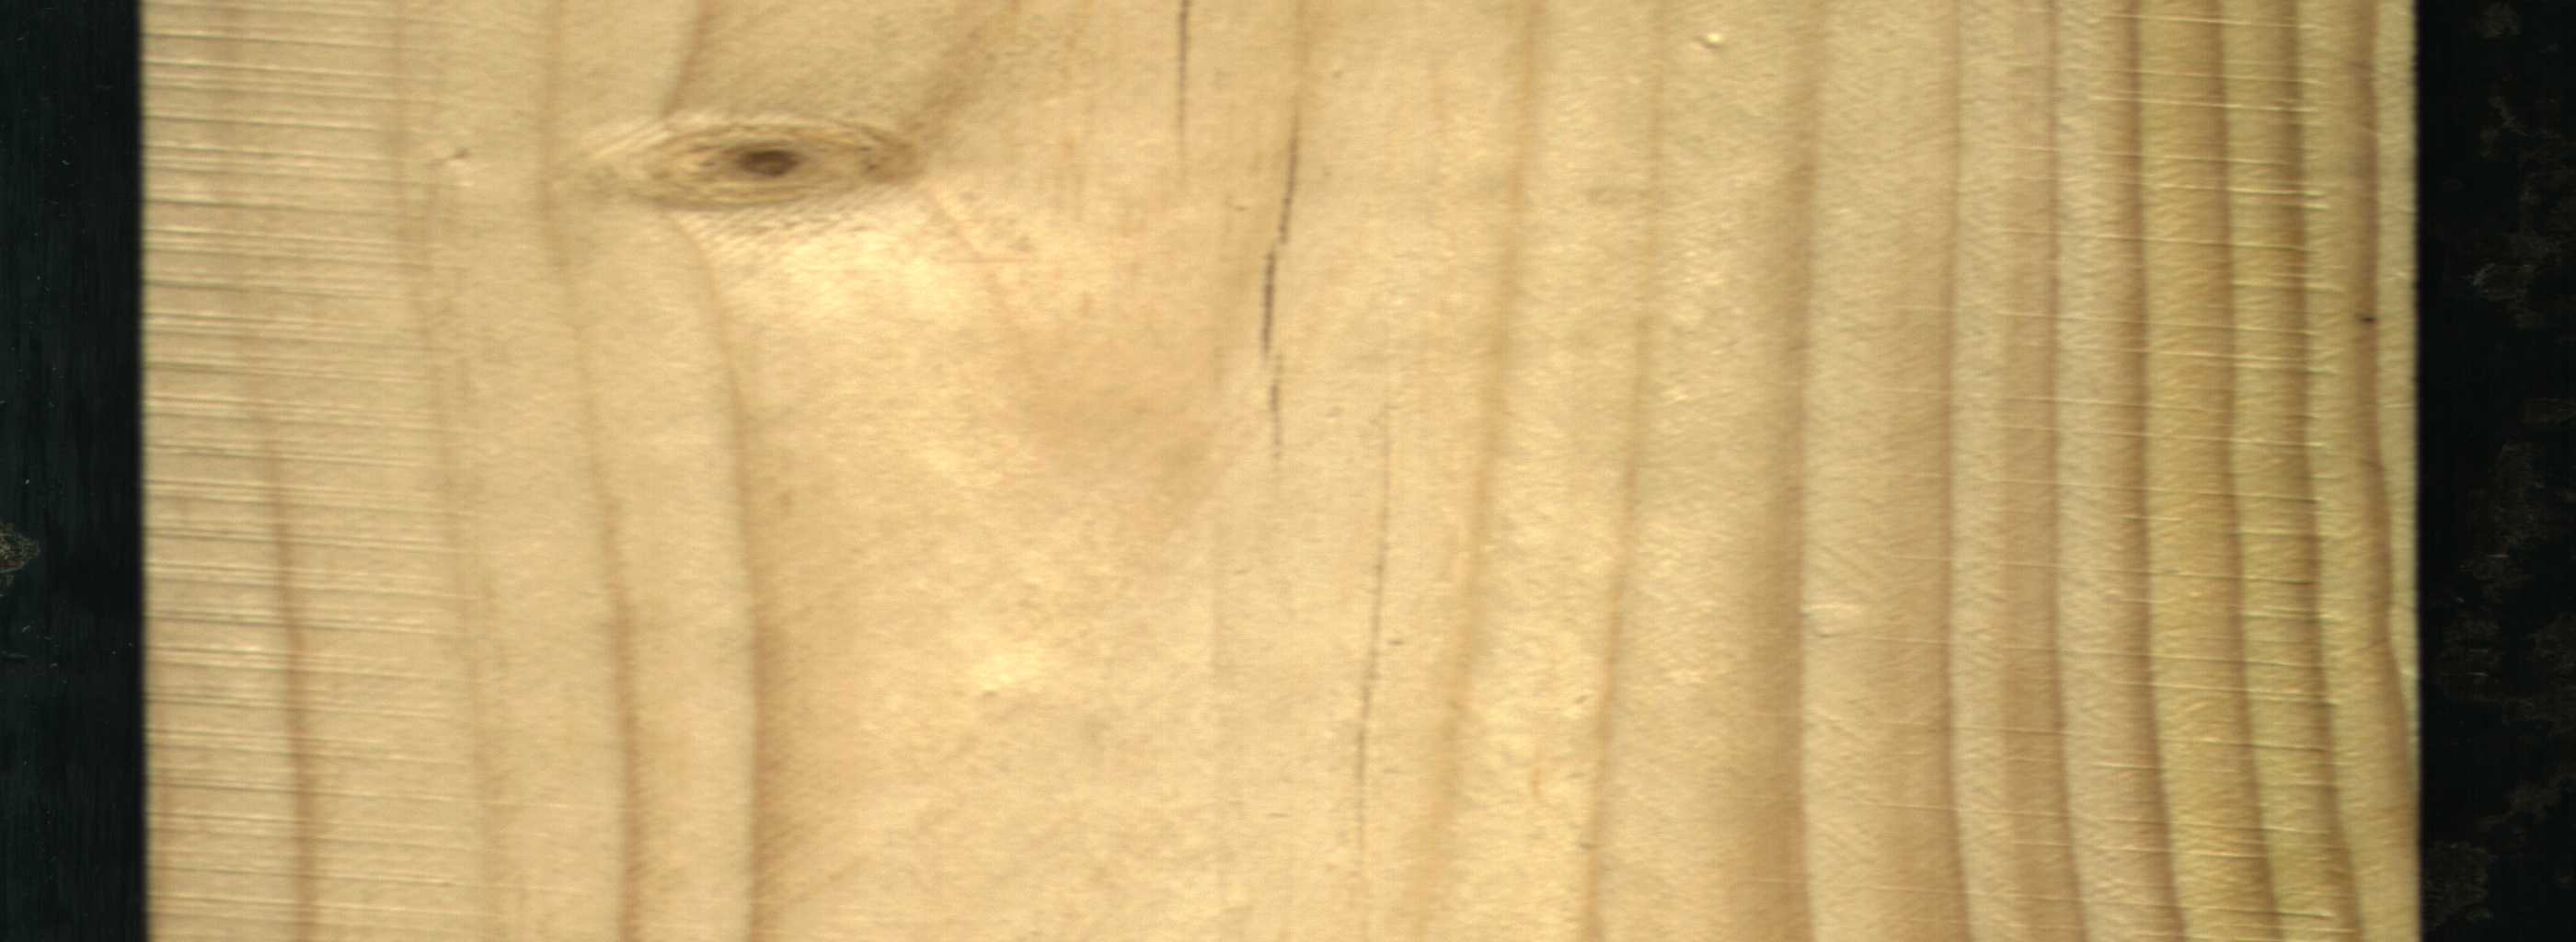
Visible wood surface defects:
Crack
Crack
Live_Knot